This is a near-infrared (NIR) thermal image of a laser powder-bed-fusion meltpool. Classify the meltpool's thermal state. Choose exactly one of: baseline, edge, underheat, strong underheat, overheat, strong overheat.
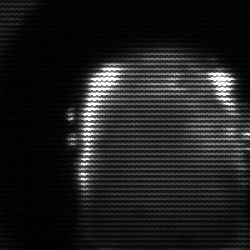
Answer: baseline